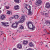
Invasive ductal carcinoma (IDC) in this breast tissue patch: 0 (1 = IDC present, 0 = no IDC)